Question: How can I label each of these lines separately :
'''
Plot[{{5 + 2 x}, {6 + x}}, {x, 0, 10}]
'''

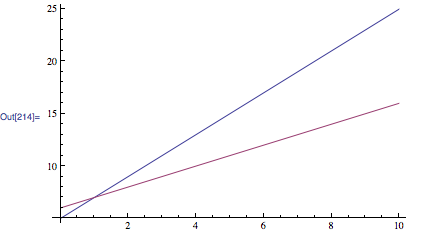
Answer: There's some nice code that allows you to do this dynamically in <URL>.
There's also a 'LabelPlot' command defined in the Technical Note <URL>
Of course, if you don't have too many images to make,
then it's not hard to manually add the labels in using <URL>, for example
'''
fns[x_] := {5 + 2 x, 6 + x};
len := Length[fns[x]];
Plot[Evaluate[fns[x]], {x, 0, 10},
Epilog -> Table[Inset[
Framed[DisplayForm[fns[x][[i]]], RoundingRadius -> 5],
{5, fns[5][[i]]}, Background -> White], {i, len}]]
'''

In fact, you can do something similar with 'Locators' that allows you to move the labels wherever you want:
'''
DynamicModule[{pos = Table[{1, fns[1][[i]]}, {i, len}]},
LocatorPane[Dynamic[pos], Plot[Evaluate[fns[x]], {x, 0, 10}],
Appearance -> Table[Framed[Text@TraditionalForm[fns[x][[i]]],
RoundingRadius -> 5, Background -> White], {i, len}]]]
'''
In the above I made the locators take the form of the labels, although it is also possible to keep an 'Epilog' like that above and have invisible locators that control the positions.
The locators could also be constrained (using the 2nd argument of 'Dynamic') to the appropriate curves... but that's not really necessary.
As an example of the above code with the functions with the labels moved by hand:
'''
fns[x_] := {Log[x], Exp[x], Sin[x], Cos[x]};
'''